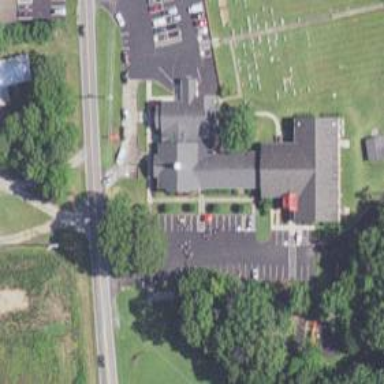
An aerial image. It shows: Building that serves as place of worship.